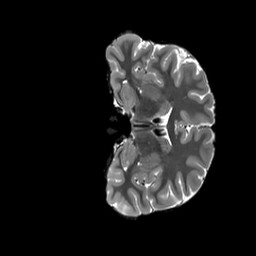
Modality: T2w
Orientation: coronal
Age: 19
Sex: female
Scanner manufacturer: siemens
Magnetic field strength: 3 T
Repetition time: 3.2 s
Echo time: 0.566 s